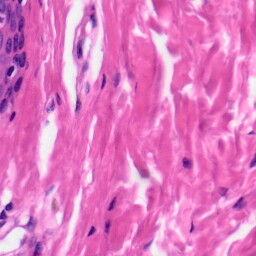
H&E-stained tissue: Skin